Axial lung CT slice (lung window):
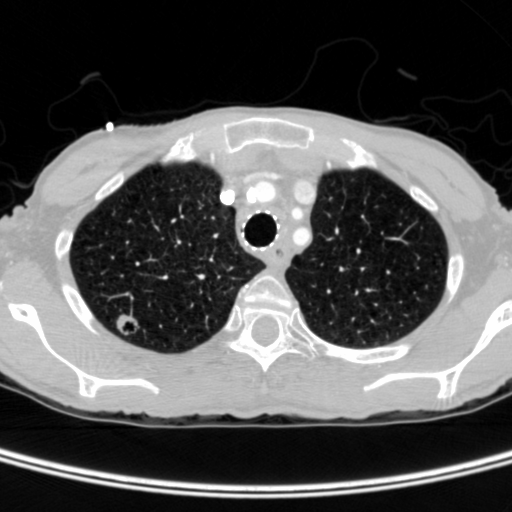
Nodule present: yes
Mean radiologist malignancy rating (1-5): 4.667